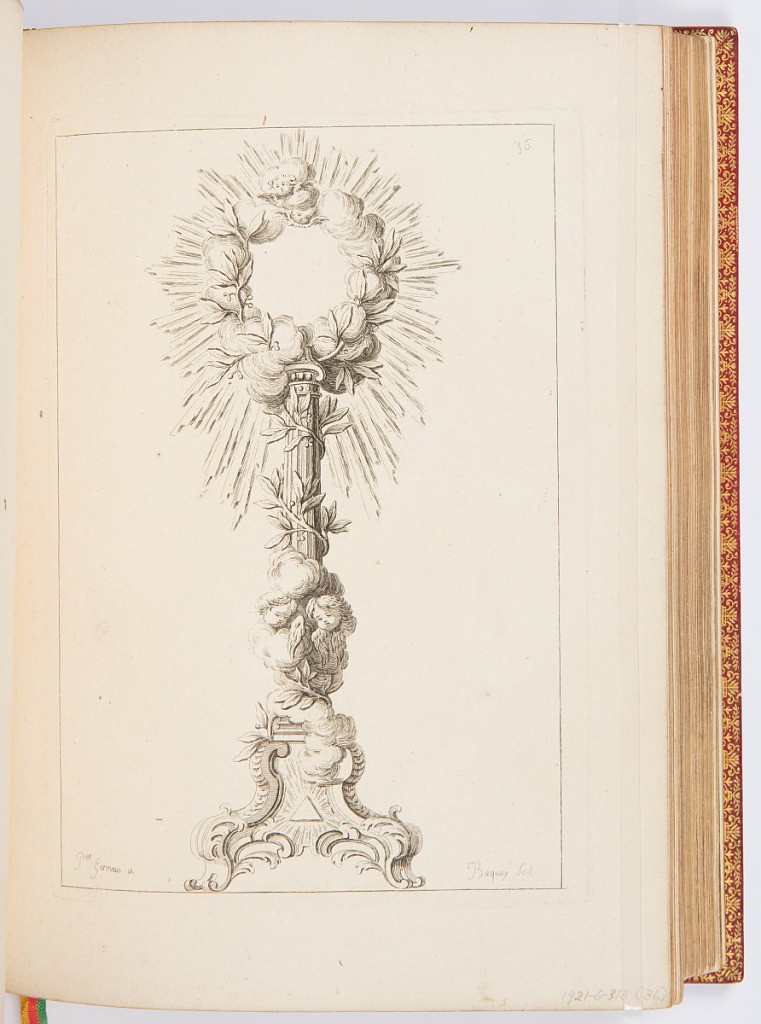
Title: Soleil
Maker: Pierre Germain, French, 1703 - 1783
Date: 1748
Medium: Etching on laid paper
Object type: Print
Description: Design for a liturgical staff with a sunburst decorated with ornament motifs including branches, clouds, winged cherub heads, scrolls, and a triangle. The plate is signed and numbered.